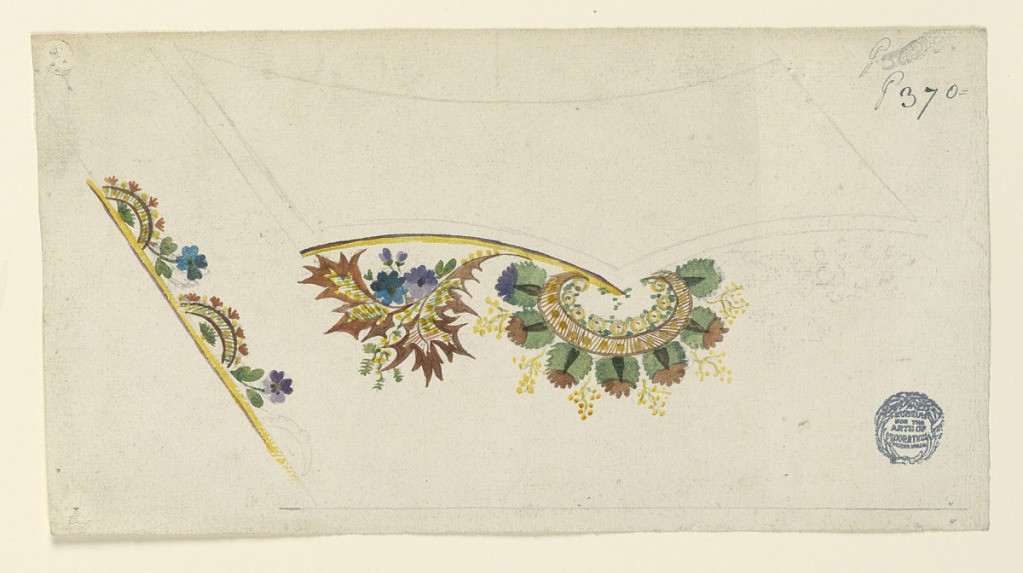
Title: Design for the Embroidery of a Man's Waistcoat
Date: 1780–1790
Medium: Tracing, brush and gouache on paper
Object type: Drawing
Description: Unfinished design for the left bottom corner of a man's waistcoat embroidery. Flower motifs with archves along the rising edge. A similar one and flower boughs under the pocket.